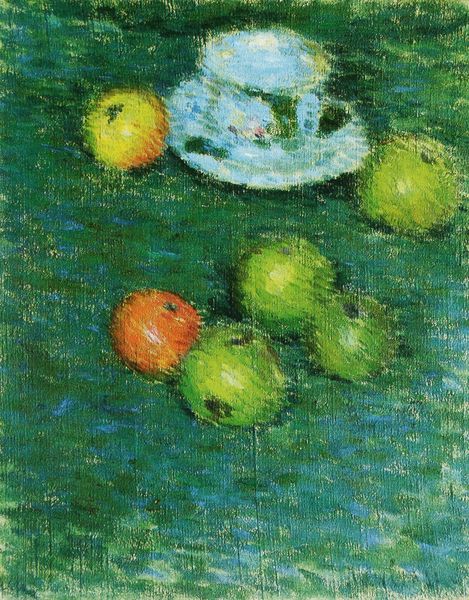
Titel: Stillleben. Äpfel und Tasse
Künstler: Alexander Jawlensky
Standort: Moskau
Institution: Tretjakow-Galerie
Schlagwörter: blau, gemälde, schatten, weiß, cezanne, gelb, grün, impressionismus, ausschnitt, bewegung, grau, hell, hut, licht, orange, pastell, schwarz, tisch, obst, rot, wiese, stehen, teller, tischdecke, öl, pastos, decke, rund, frucht, früchte, henkel, stilleben, stillleben, apfel, äpfel, liegen, umrisse, studie, pointilismus, farbe, schattierung, linien, duktus, detail, impressionistisch, monet, glanz, manet, tasse, tee, striche, bemalt, impression, unscharf, foto, helligkeit, unterlage, porzellan, geschirr, service, untertasse, schraffur, pinselstrich, verschwommen, tase, verwischt, farbfoto, claude monet, teetasse, gelbgrün, grüngelb, kaffeetasse, gewellt, farbenspiel, pastellkreide, pinselspuren, kaffetasse, minet, pinselstreifen